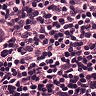
Metastatic tissue present: yes